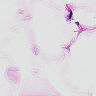
Metastatic tissue present: no